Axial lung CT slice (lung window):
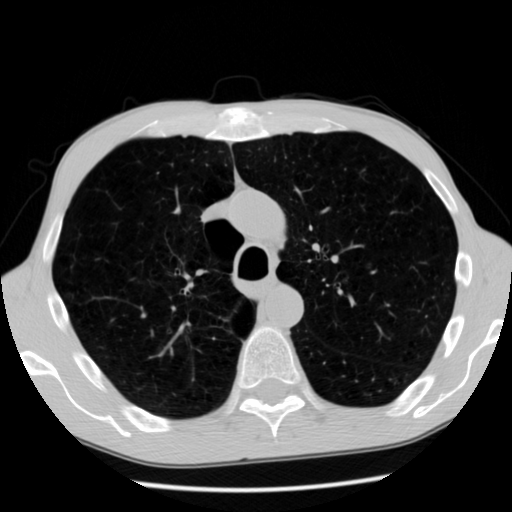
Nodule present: no